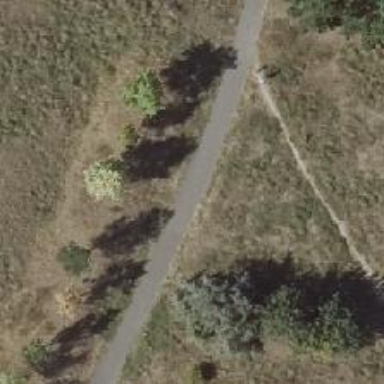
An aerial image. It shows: Asphalt footway.